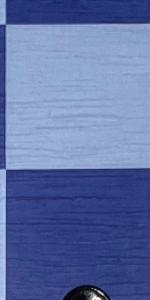
Label: Empty